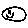
Label: smiley face